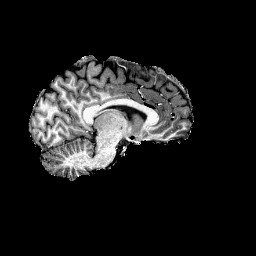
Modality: T1w
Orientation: sagittal
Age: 30
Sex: female